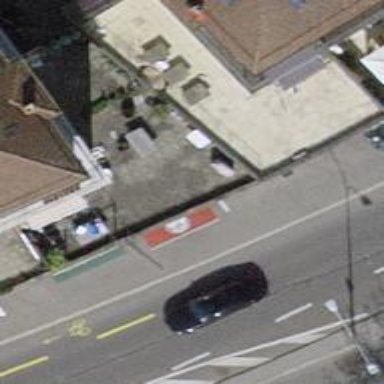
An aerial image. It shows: Bar.